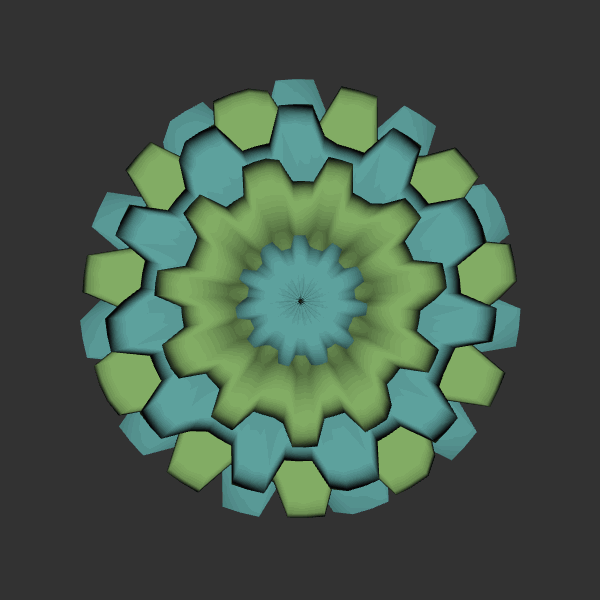
Background: dark